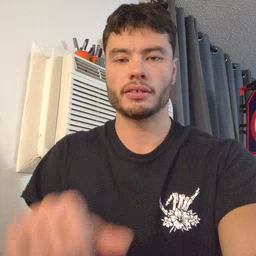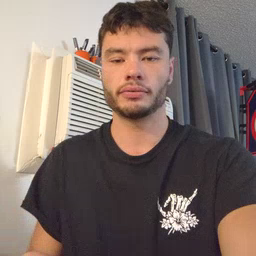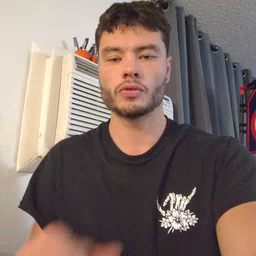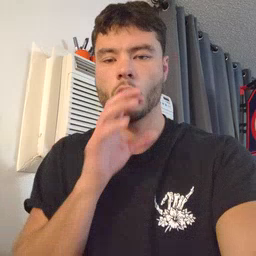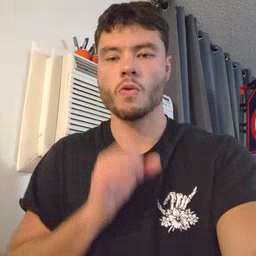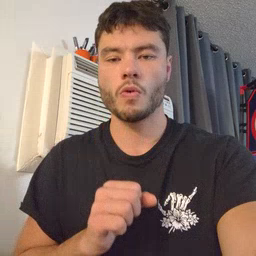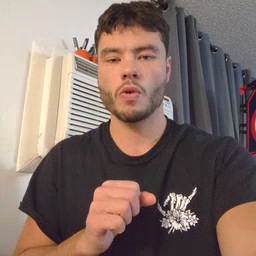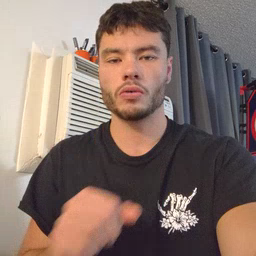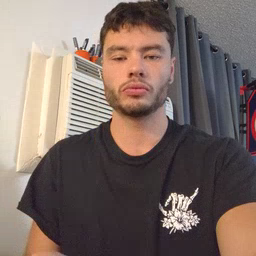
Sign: old